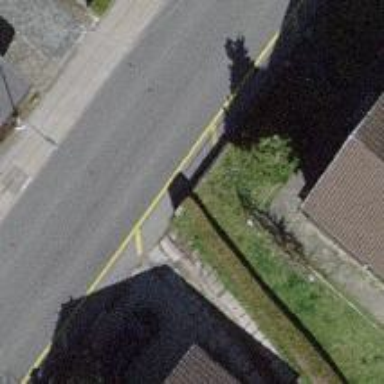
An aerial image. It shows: Uncontrolled road crossing with markings.